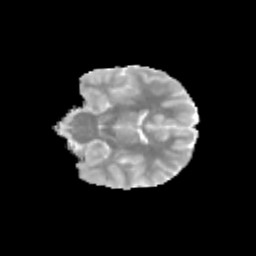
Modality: MD
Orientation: coronal
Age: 12
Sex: male
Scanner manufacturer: siemens
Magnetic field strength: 3 T
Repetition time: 3.8 s
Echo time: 0.07 s